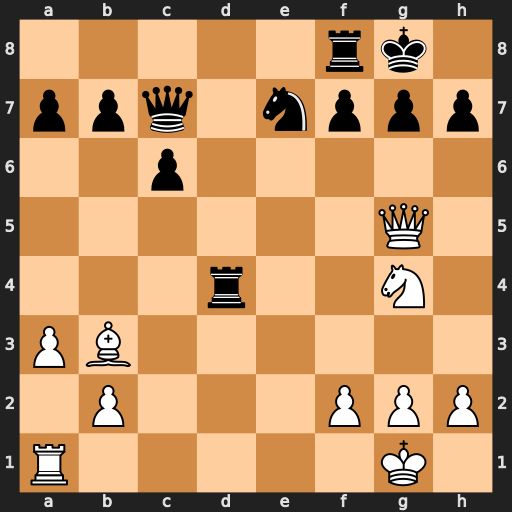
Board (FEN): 5rk1/ppq1nppp/2p5/6Q1/3r2N1/PB6/1P3PPP/R5K1
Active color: w
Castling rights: -
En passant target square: -
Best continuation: Nh6+ Kh8 Nxf7+ Rxf7 Bxf7